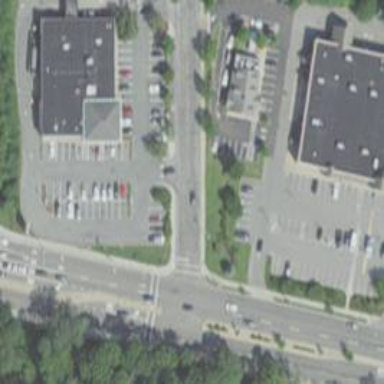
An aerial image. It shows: Stop road.